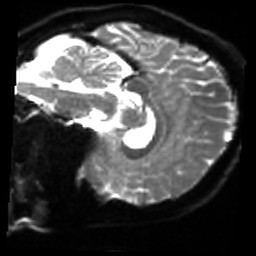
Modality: sbref
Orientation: sagittal
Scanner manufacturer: siemens
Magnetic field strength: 3 T
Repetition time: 4 s
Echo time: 0.0594 s